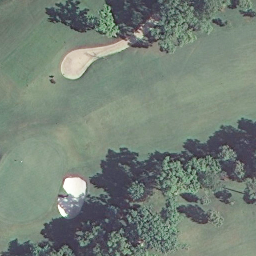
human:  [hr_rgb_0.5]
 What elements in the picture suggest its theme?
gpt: golf course